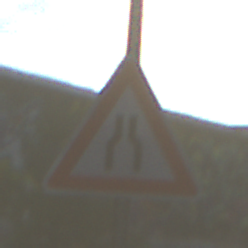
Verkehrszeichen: VerengteFahrbahn
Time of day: MorningAfternoon
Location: Outdoor (Urban)
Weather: PartlyCloudy
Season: NotSpecified
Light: Natural